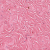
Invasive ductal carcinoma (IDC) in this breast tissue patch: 0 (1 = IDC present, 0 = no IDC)